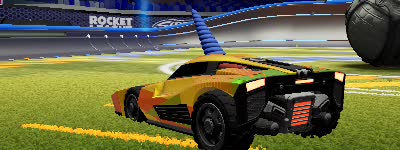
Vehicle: breakout